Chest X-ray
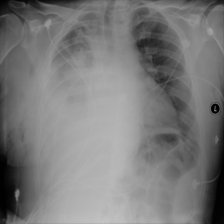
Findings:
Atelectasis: positive
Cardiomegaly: negative
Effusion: positive
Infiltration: negative
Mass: positive
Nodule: negative
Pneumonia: negative
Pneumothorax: negative
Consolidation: positive
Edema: negative
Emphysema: positive
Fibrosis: negative
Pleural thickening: negative
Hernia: negative